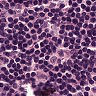
Metastatic tissue present: no